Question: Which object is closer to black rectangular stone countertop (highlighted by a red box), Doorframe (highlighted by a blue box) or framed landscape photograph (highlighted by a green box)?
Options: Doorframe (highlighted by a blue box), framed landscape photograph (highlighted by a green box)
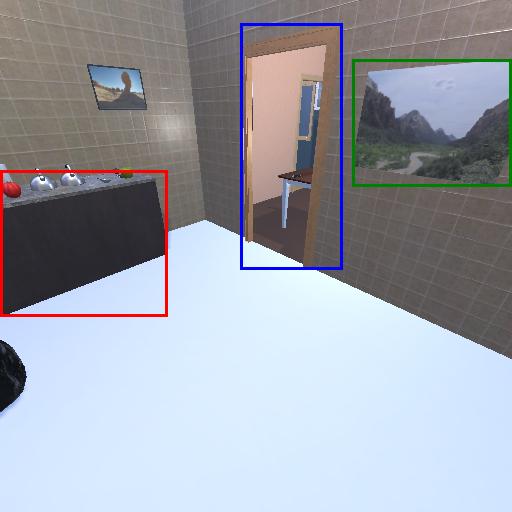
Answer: Doorframe (highlighted by a blue box)